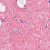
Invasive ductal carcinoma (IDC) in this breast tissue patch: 0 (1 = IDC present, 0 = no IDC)